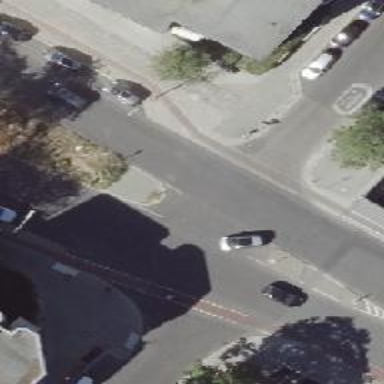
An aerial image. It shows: Secondary road with asphalt surface. There is dashed line separating the cycleway on the right.